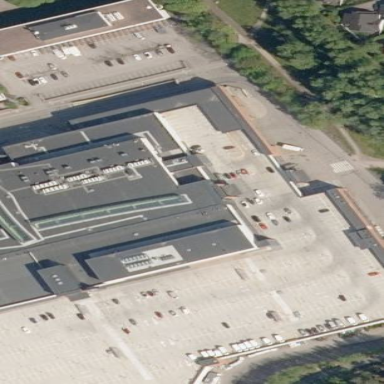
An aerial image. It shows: Rooftop parking area with concrete surface and concrete building part.